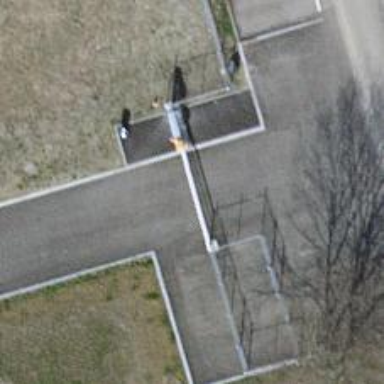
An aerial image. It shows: Lift gate barrier.